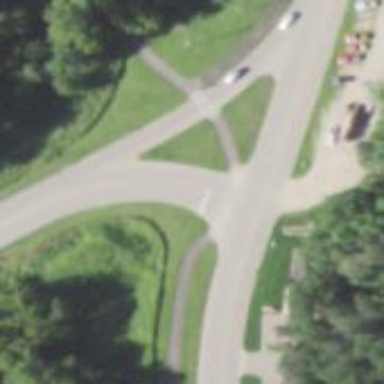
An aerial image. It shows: Marked zebra crossing on the road.